Field crop: maize
Growth stage: 2
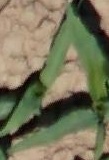
Species: maize